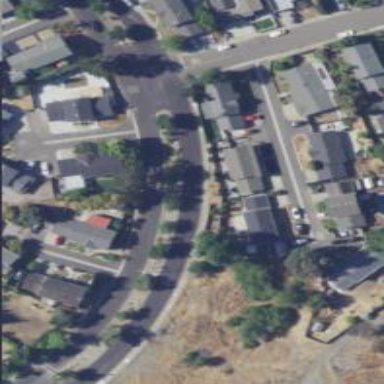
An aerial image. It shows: Shared driveway designated as service road.